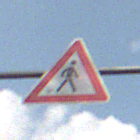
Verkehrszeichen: FussgaengerLinks
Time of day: MorningAfternoon
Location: Outdoor (Nature)
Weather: PartlyCloudy
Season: NotSpecified
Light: Natural